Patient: sex F, age 54
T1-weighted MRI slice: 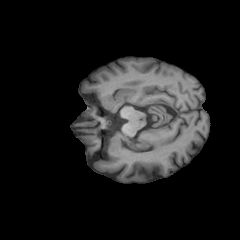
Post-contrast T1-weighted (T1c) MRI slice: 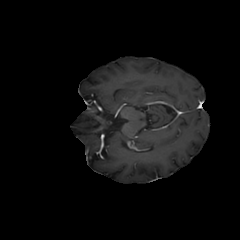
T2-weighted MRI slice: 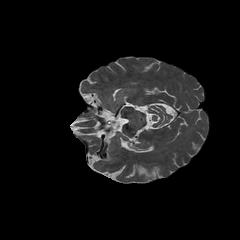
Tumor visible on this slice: no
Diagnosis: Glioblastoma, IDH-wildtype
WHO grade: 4